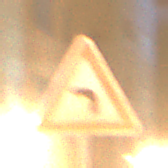
Verkehrszeichen: KurveLinks
Umgebung: Outdoor, Urban
Tageszeit: Night
Wetter: Clear
Licht: Artificial
Jahreszeit: NotSpecified
Kontrast: HighContrast